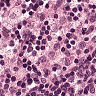
Metastatic tissue present: no